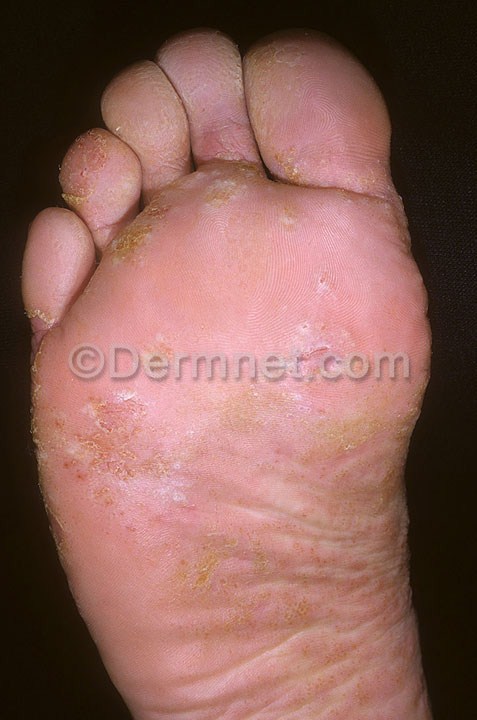
Disease: Eczema Photos